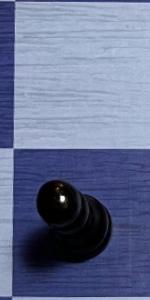
Label: Pawn_Black